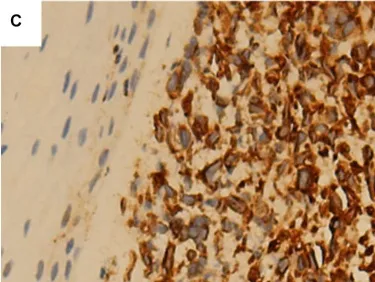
Tumor histopathology and immunohistochemical staining. (C) Immunohistochemical staining shows the positive expression of vimentin in tumor cells.
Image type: pathology (immunostaining)